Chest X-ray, PA view. Patient: 25 years old, sex M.
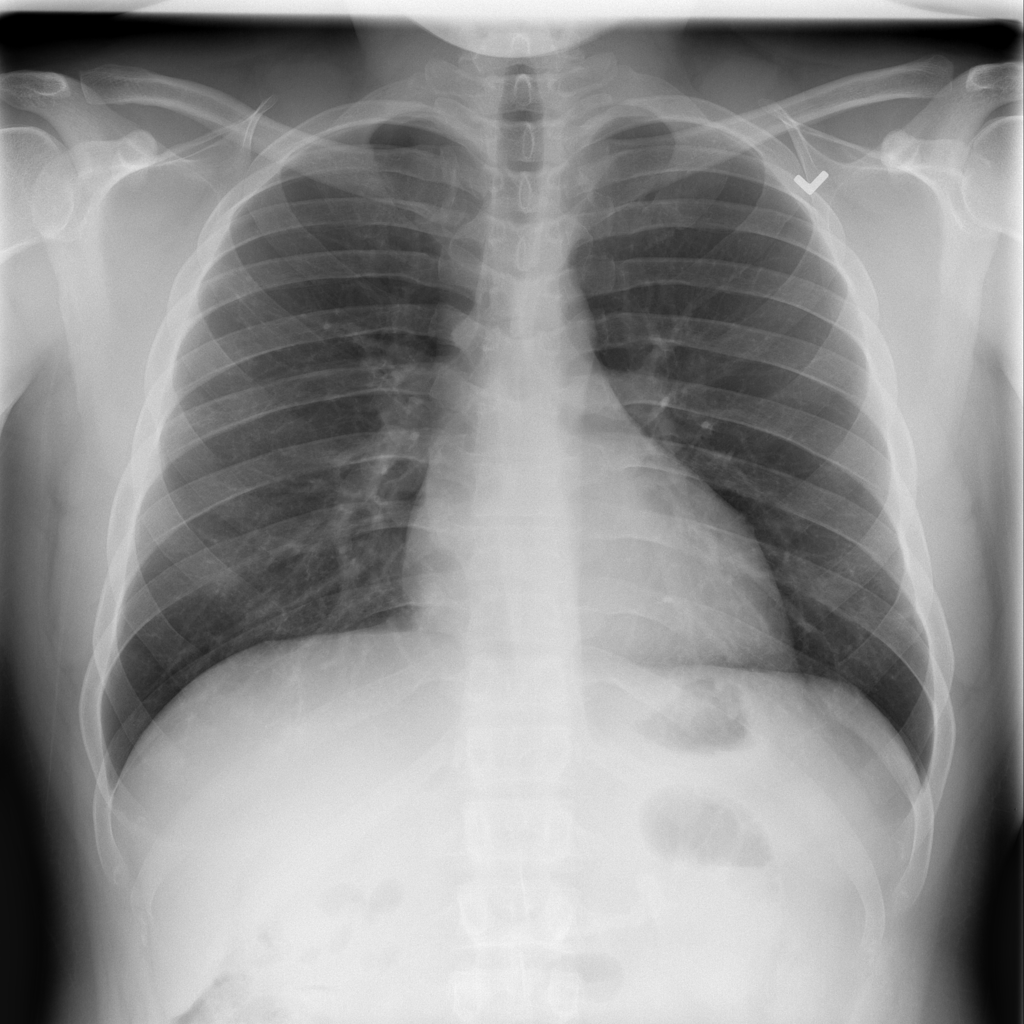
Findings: No Finding